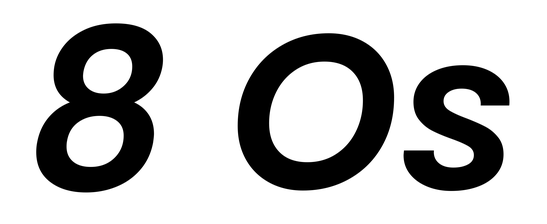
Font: Poppins-SemiBoldItalic